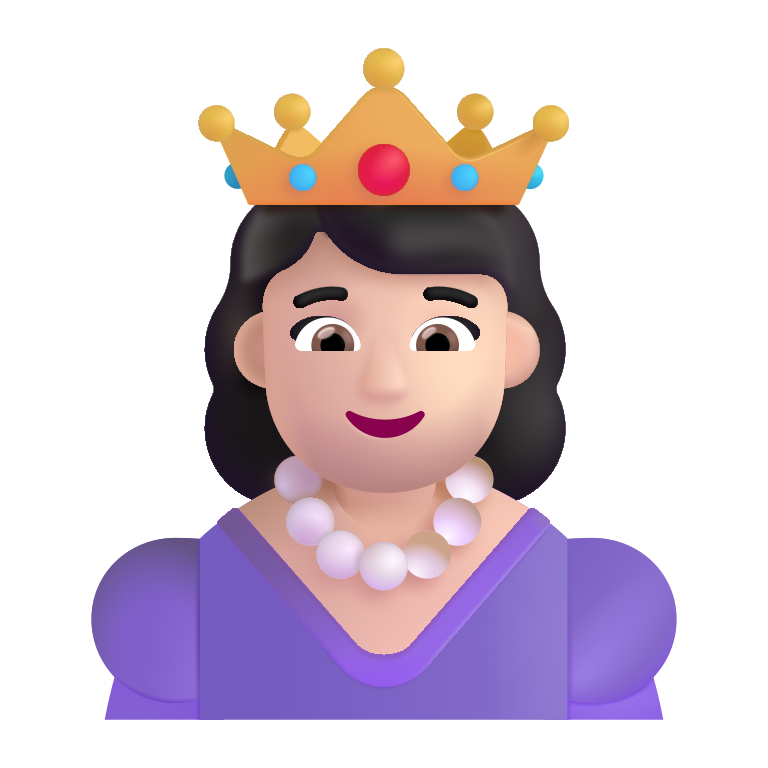
princess color light